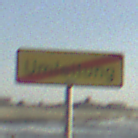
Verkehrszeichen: EndeDerUmleitungsankuendigung
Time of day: MorningAfternoon
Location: Outdoor (Suburban)
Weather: PartlyCloudy
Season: NotSpecified
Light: Natural